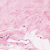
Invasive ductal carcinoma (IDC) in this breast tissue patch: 0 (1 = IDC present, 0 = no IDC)